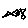
Label: fish